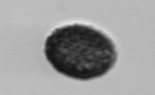
Label: Pseudochattonella_farcimen